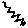
Label: zigzag